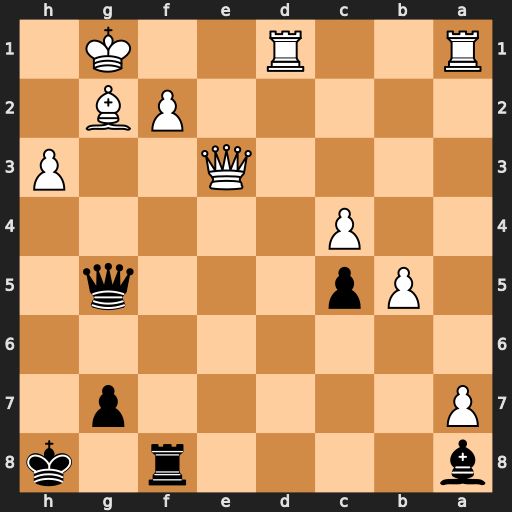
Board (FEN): b4r1k/P5p1/8/1Pp3q1/2P5/4Q2P/5PB1/R2R2K1
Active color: b
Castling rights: -
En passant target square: -
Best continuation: Qxg2#